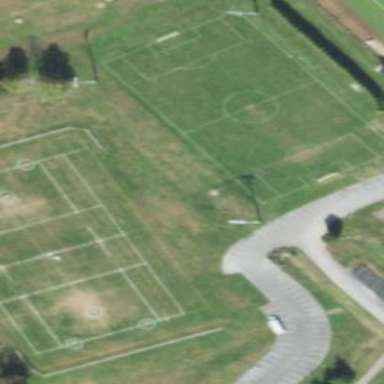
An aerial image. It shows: Soccer pitch for leisureland activities.